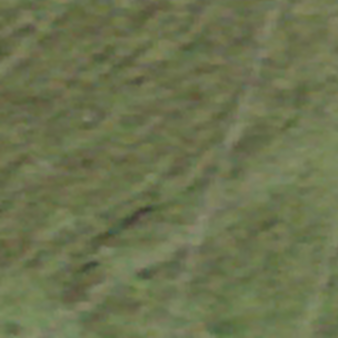
Label: other